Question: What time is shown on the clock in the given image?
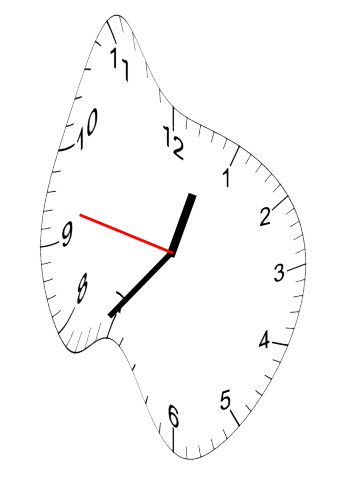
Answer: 12:36:47